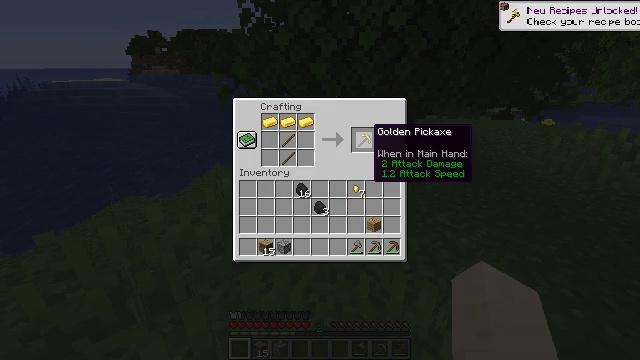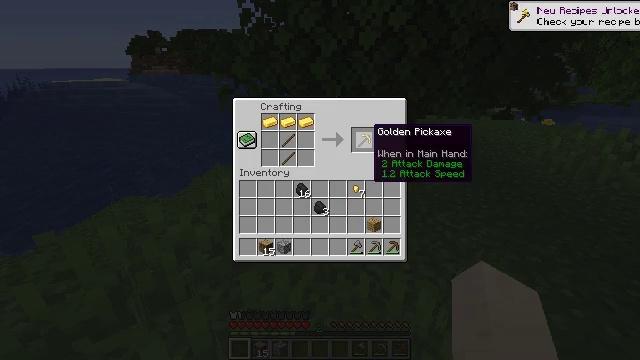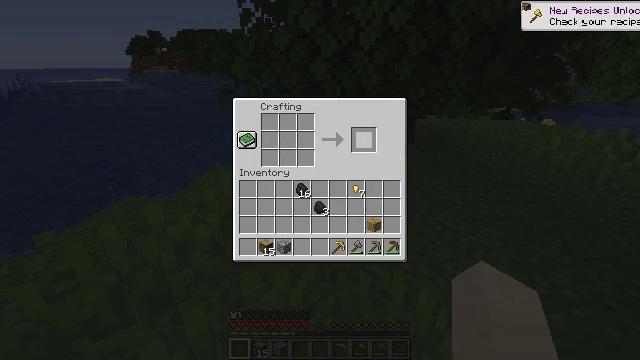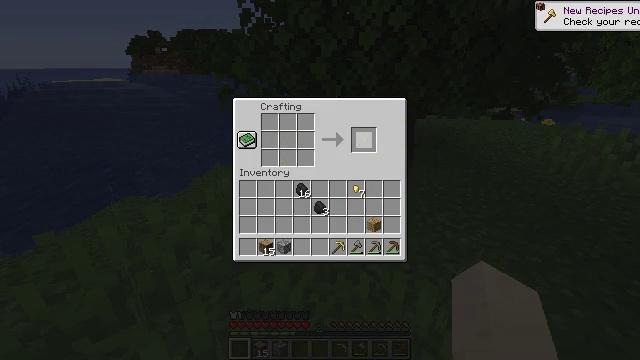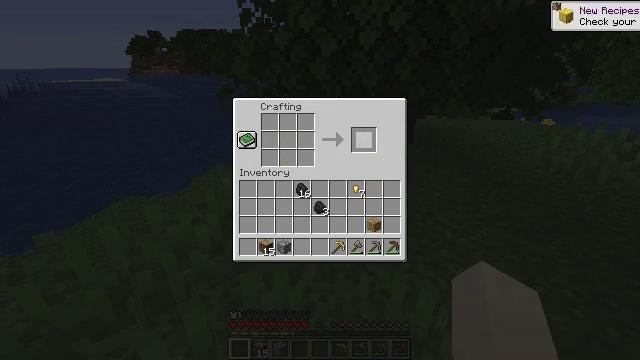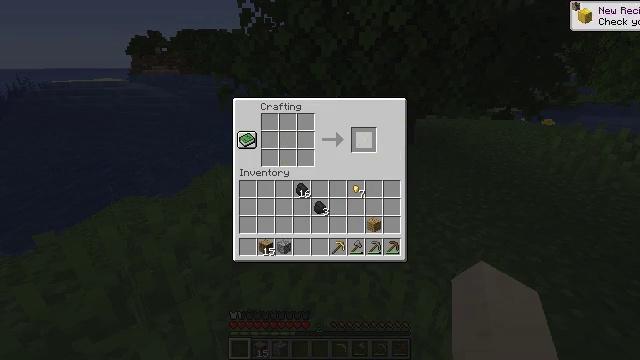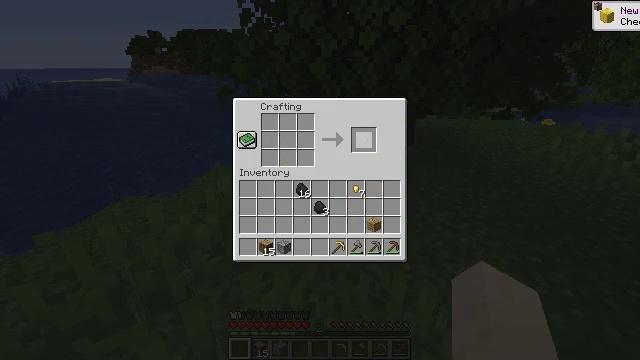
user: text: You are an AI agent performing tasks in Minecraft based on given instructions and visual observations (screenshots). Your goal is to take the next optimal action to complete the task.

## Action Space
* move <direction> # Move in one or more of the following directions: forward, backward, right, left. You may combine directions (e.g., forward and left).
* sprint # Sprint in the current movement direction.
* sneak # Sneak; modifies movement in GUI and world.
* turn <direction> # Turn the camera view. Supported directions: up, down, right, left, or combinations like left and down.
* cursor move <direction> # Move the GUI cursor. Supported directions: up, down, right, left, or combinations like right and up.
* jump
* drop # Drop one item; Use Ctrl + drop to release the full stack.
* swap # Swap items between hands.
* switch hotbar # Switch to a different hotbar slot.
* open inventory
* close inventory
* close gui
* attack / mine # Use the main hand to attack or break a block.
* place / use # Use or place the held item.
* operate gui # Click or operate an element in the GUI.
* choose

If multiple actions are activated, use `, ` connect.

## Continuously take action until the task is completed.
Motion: motion action
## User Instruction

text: Use the crafting table to form a golden pickaxe.
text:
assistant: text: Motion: sneak
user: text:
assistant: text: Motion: sneak, operate gui
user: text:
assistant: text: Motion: sneak, operate gui
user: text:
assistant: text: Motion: sneak, operate gui
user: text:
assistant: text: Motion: sneak
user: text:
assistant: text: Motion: sneak
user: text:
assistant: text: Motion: sneak